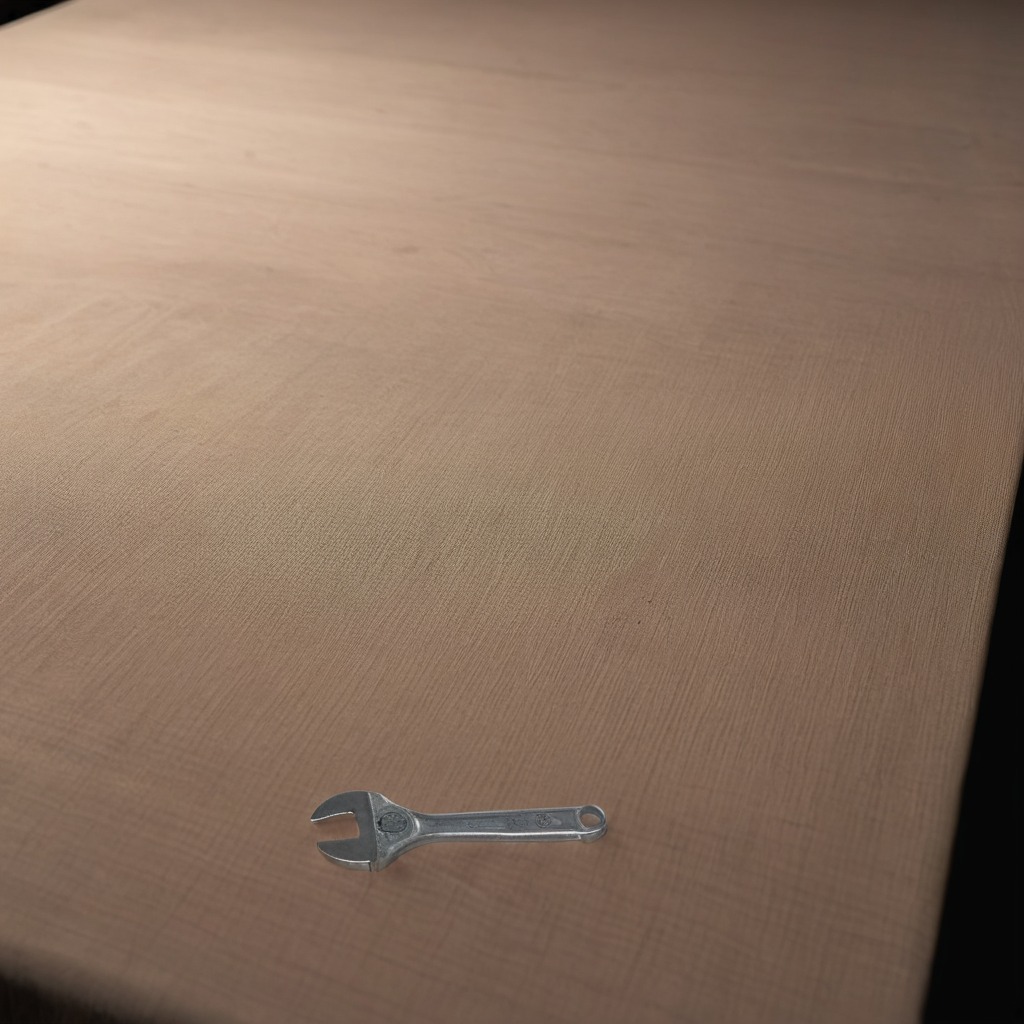
A wrench is lying on the wooden table.